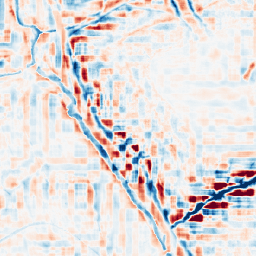
Category: wavelet
Decomposition family: wavelet_reverse_biorthogonal
Decomposition parameters: wavelet: rbio3.5
level: 4
Upsampling method: quadratic
Upsampling parameters: scale: 4
Upsampling scale: 4